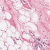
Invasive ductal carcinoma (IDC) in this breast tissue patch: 0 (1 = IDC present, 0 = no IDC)